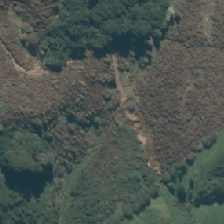
Land cover: manuka_kanuka